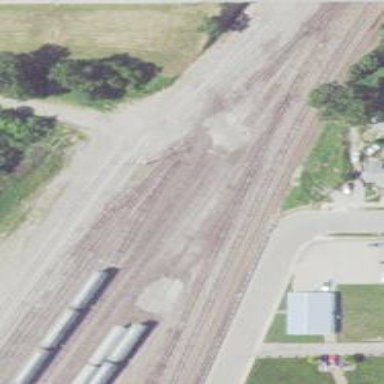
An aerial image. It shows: Railway yard.